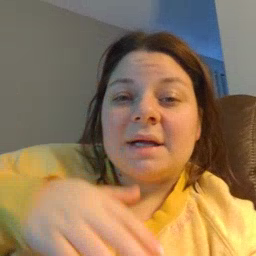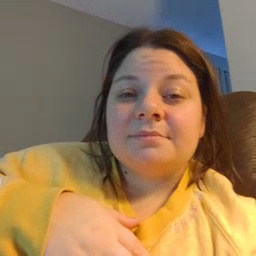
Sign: mitten